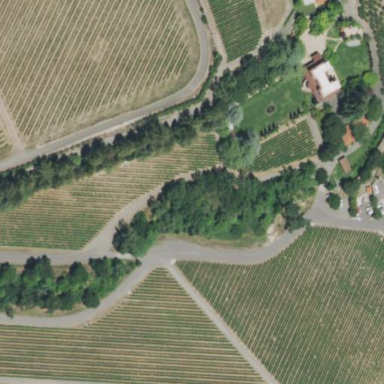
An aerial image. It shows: Vineyard with wine grapes as the main crop.